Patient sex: M
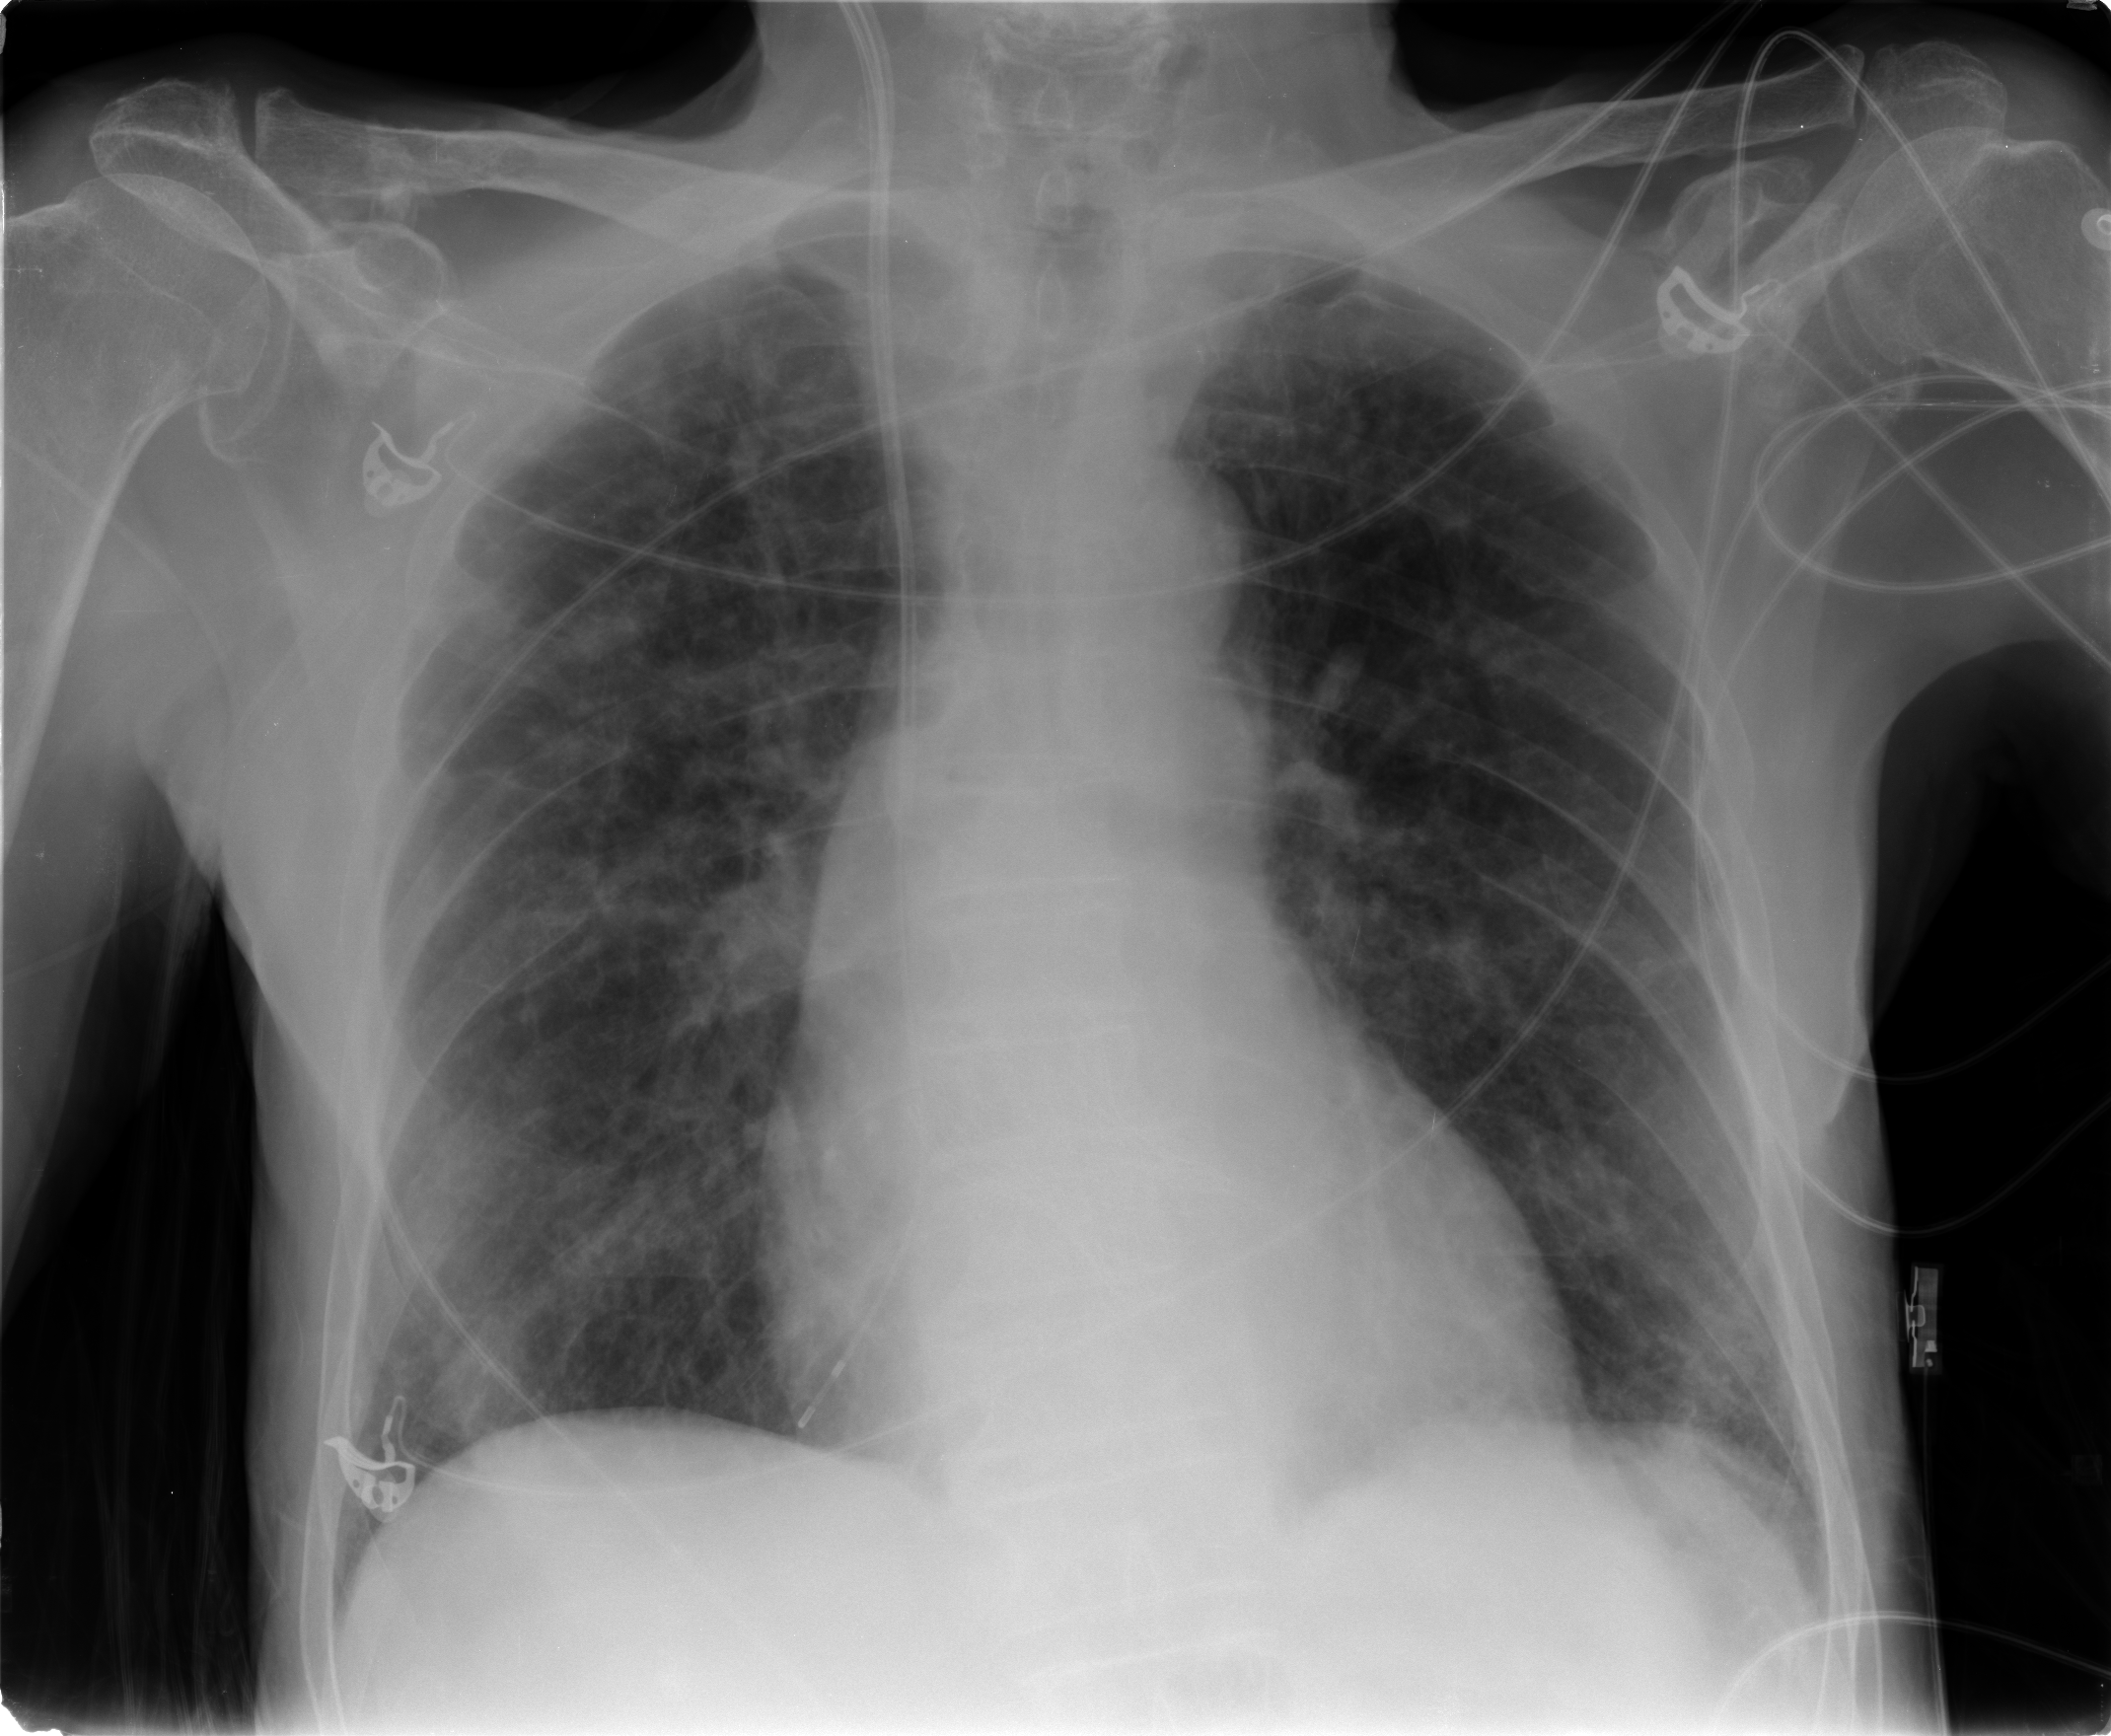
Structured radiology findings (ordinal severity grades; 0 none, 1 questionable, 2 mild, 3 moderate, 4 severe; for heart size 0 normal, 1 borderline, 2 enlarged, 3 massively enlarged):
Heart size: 0
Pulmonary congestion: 2
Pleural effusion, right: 0
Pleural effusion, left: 0
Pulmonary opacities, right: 0
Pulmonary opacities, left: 0
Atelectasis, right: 0
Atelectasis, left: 0